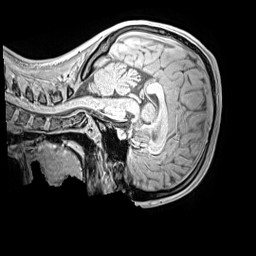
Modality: MP2RAGE
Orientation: sagittal
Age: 12
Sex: female
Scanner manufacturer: siemens
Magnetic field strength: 3 T
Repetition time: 4 s
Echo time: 0.00299 s